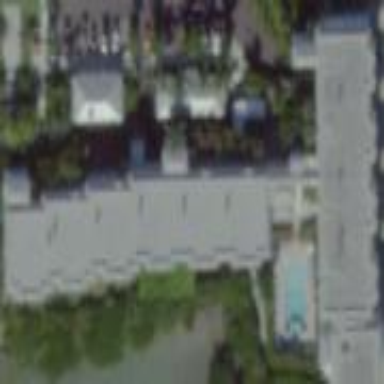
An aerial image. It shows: Hotel building.